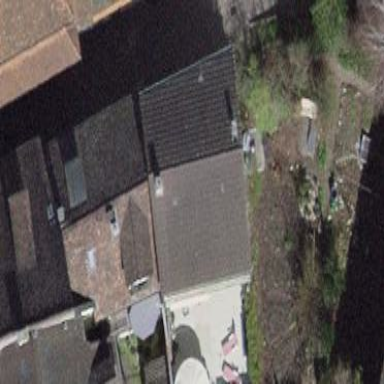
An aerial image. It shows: Building with tiled roof.